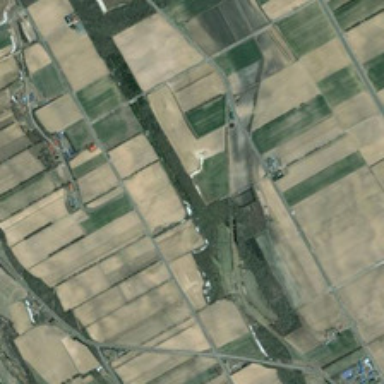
Many pieces of farmlands are together .